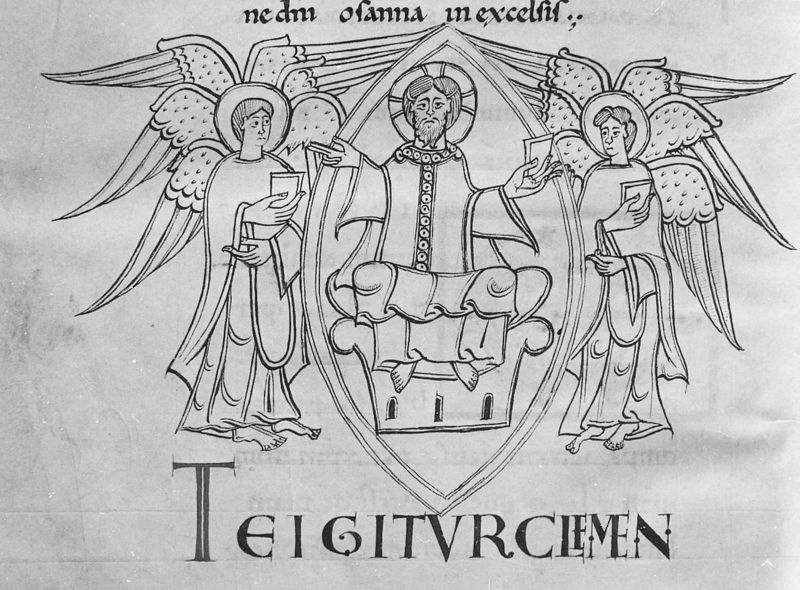
Titel: Sakramentar
Institution: Albi, Bibliothèque Municipale Rochegude
Schlagwörter: flügel, gott, mann, sitzen, finger, zeichnung, sitzend, blatt, oval, engel, füße, schrift, bücher, lehrer, thron, lesen, zeigen, flamme, buch, religion, seite, illustration, schwarzweiß, text, buchstaben, initiale, herrscher, buchseite, heiligenschein, christus, jesus, mittelalter, heiliger, gelehrter, verkündigung, latein, exedra, mandorla, ottonisch, buchmalerei, evangelium, evangeliar, cherubim, pantokrator, weltenherrscher, karolingisch, mandola, 900, seraph, excelsis, mandol, teigitvrclemen